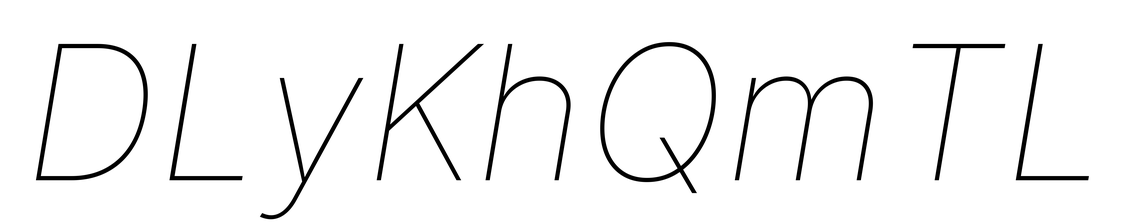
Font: Inter-Italic_Thin_Italic